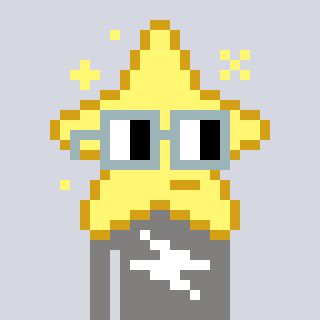
a pixel art character with square dark gray glasses, a star-shaped head and a bluegrey-colored body on a cool background